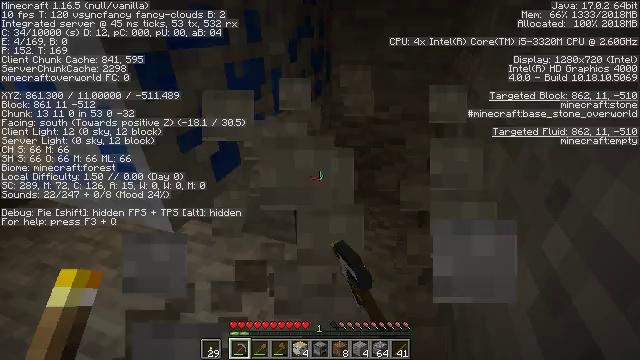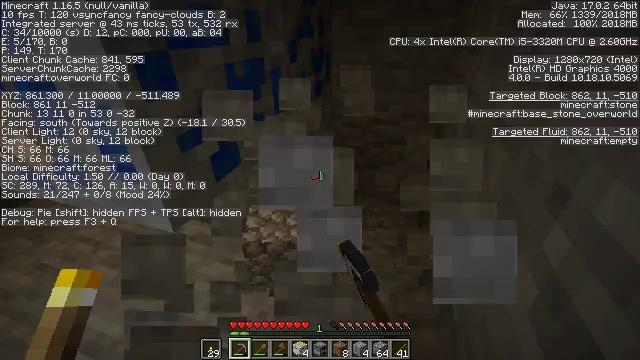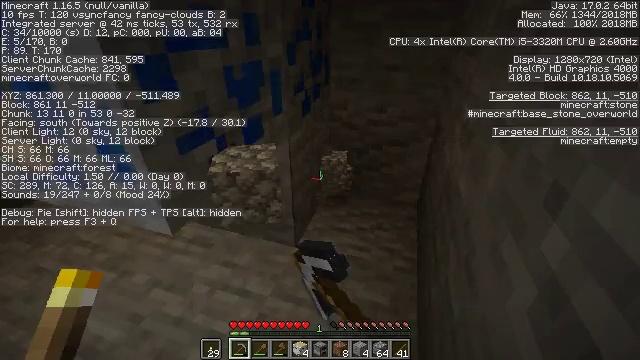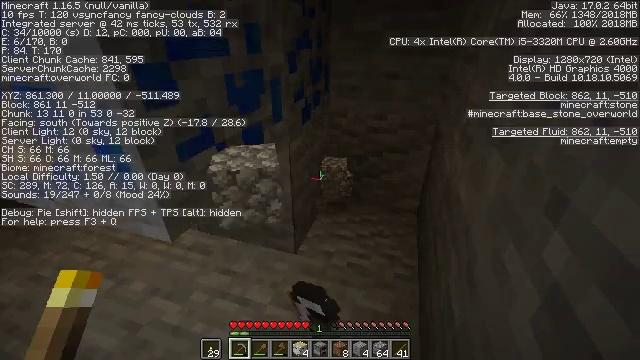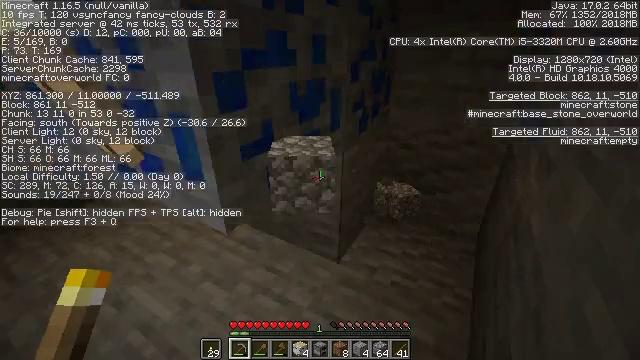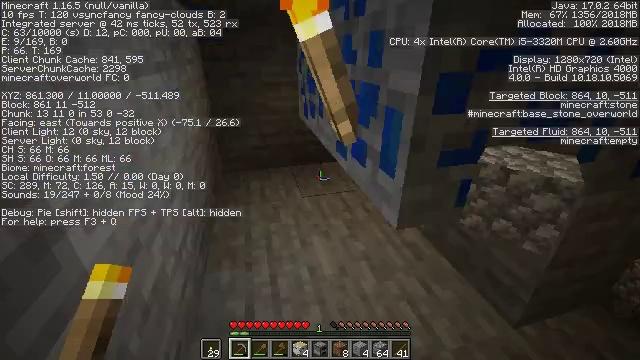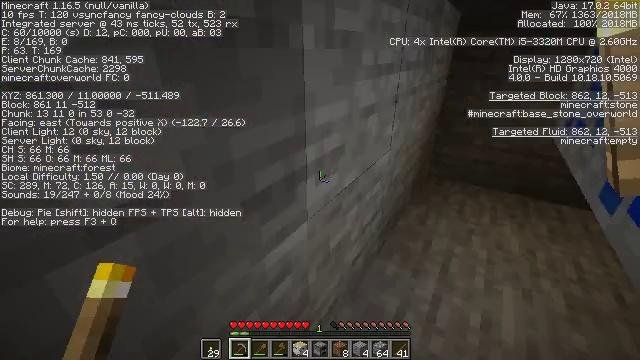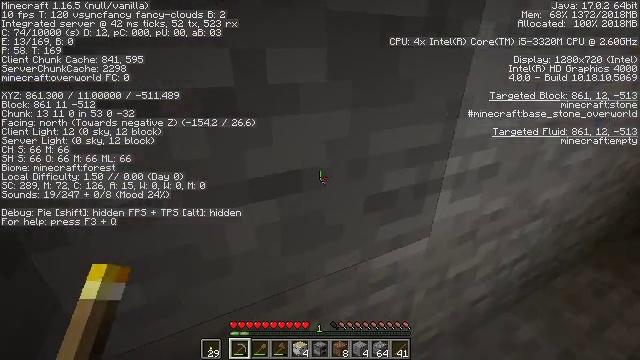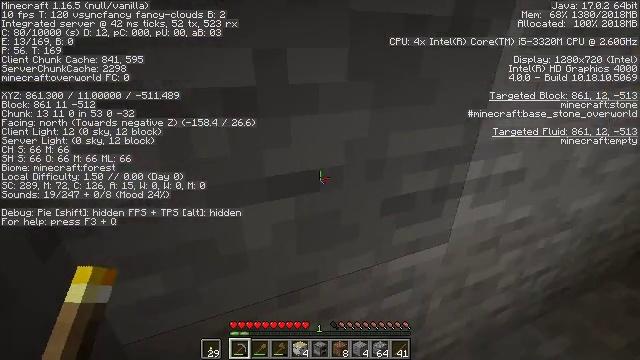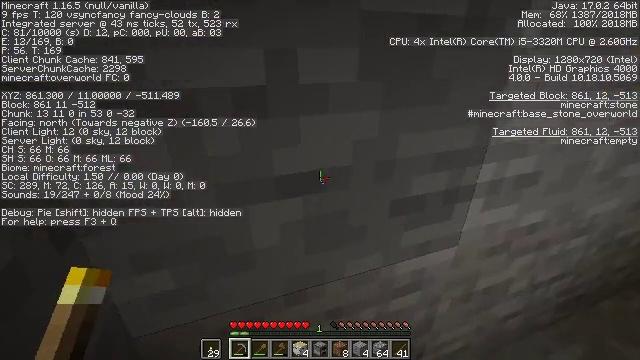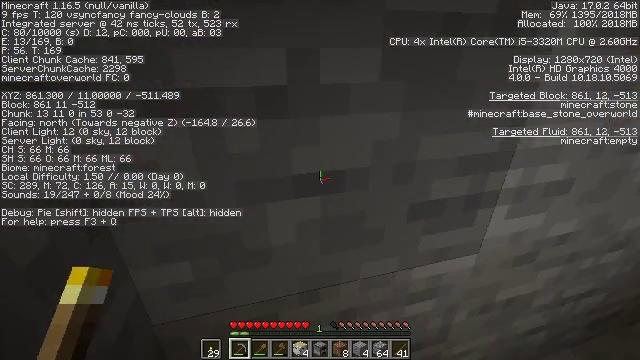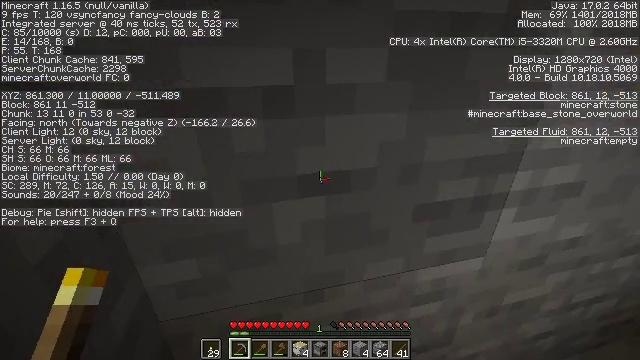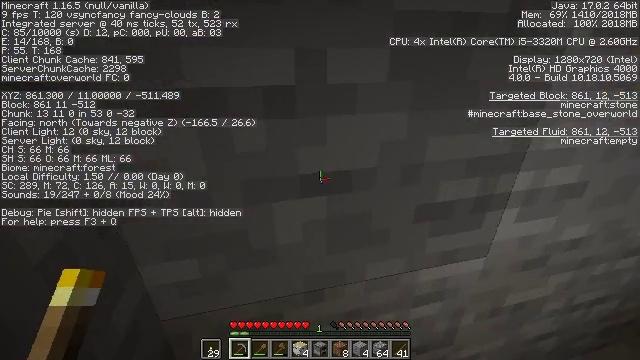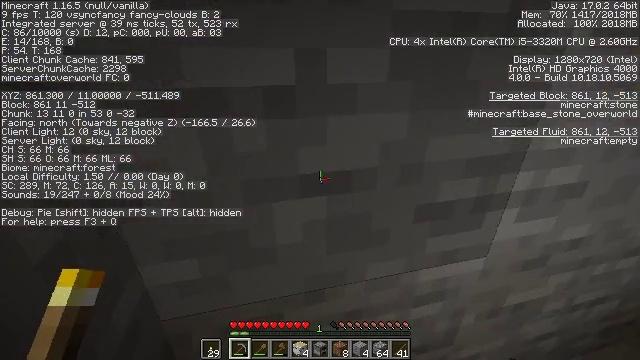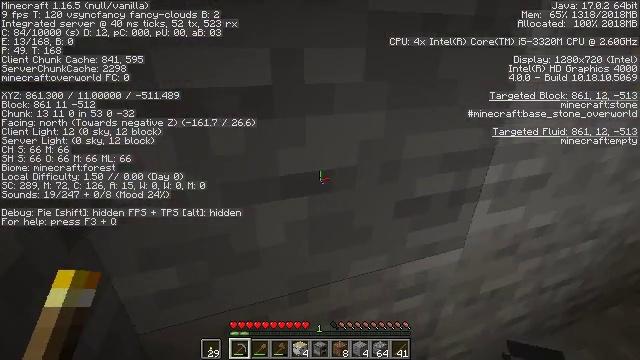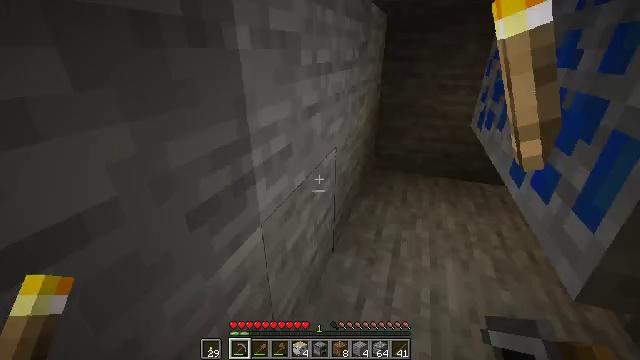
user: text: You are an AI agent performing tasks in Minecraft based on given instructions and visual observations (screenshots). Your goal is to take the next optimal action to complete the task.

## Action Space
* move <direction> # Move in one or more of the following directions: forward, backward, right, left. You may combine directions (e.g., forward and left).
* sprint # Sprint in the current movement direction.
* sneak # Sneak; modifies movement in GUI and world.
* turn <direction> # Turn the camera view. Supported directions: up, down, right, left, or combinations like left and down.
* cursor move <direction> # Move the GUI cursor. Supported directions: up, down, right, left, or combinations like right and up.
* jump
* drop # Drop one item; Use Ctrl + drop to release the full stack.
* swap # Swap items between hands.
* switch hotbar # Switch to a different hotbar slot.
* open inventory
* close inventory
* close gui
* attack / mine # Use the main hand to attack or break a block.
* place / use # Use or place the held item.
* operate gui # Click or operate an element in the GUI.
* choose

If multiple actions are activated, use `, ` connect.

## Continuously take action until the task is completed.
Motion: motion action
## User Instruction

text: Mine the wall torch to remove it.
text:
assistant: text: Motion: attack / mine
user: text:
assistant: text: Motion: attack / mine
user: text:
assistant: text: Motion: turn up
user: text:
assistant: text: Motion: turn left and up
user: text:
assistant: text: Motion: turn left
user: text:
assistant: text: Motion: turn left
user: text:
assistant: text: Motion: turn left
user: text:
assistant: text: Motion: turn left
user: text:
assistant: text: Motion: turn left
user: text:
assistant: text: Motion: turn left
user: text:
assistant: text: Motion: turn left
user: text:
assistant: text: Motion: no_op
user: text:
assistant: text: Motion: no_op
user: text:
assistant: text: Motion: turn right
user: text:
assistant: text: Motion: turn right
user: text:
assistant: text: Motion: turn right
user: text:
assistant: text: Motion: turn right
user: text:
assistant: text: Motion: turn right
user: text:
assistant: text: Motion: no_op
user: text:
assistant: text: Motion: move forward, turn left and down
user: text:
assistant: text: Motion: move forward, turn left and down
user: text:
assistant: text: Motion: move forward, turn left and down
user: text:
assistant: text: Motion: move forward, turn left and down
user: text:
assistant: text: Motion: move forward and move left, turn left and down
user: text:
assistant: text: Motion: move forward and move left, turn left and down
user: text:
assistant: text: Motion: move right, turn left and down
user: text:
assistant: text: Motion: move back and move right, turn left and down
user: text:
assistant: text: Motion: move back and move right, turn left and down
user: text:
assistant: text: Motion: move back, turn left and down
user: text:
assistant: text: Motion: move back, turn left, attack / mine